Current action and preconditions to check: trajectory_clear

Your task: For each precondition in the list above, predict whether it will hold at this action.

Consider the current scene as observed from the mobile robot's camera, and analyze the predicted future states of all dynamic agents (e.g., people, animals, vehicles, or any moving entities) within the NEXT SECOND.

IMPORTANT: Only answer "very likely" if you are absolutely certain—based on strong, clear evidence—that a dynamic agent will violate the precondition in the predicted future state. Do NOT answer "very likely" for unlikely, ambiguous, or low-probability risks.

Ask yourself for each precondition: Is there a high probability, with clear and convincing evidence, that the predicted future states of any dynamic agent will interfere with the predicted future state of the currently executing action within the NEXT SECOND, causing that precondition to fail?

Assess the risk level based on these predictions. Use "likely" or "very likely" if motions create a clear risk of interference.

Use "neutral" or "improbable" if agents are nearby but their predicted paths are clearly diverging or non-conflicting.

Failure Risk Categories: "very improbable", "improbable", "neutral", "likely", "very likely"

Answer Format: Output ONLY the probability_of_failure value from these categories: "very improbable", "improbable", "neutral", "likely", "very likely"

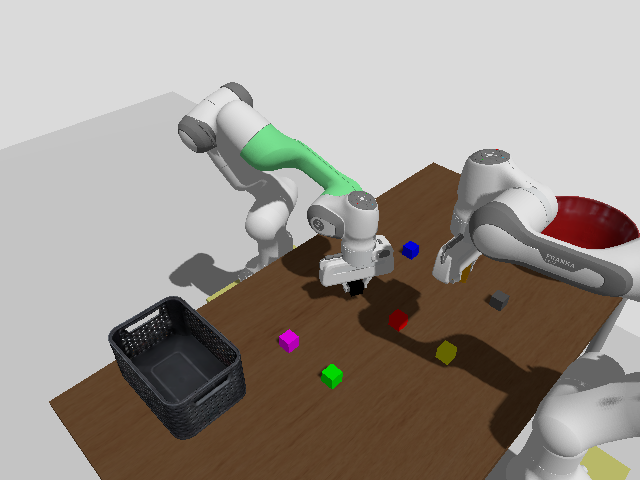

Answer: very improbable